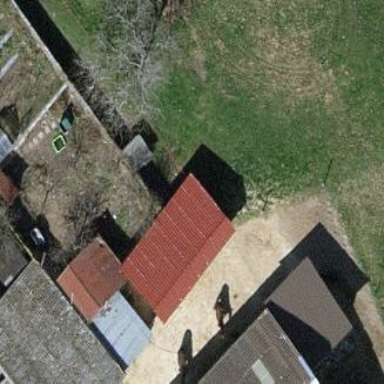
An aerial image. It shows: Simple house.